Chest X-ray. View position: PA
Patient age: 34
Patient sex: M
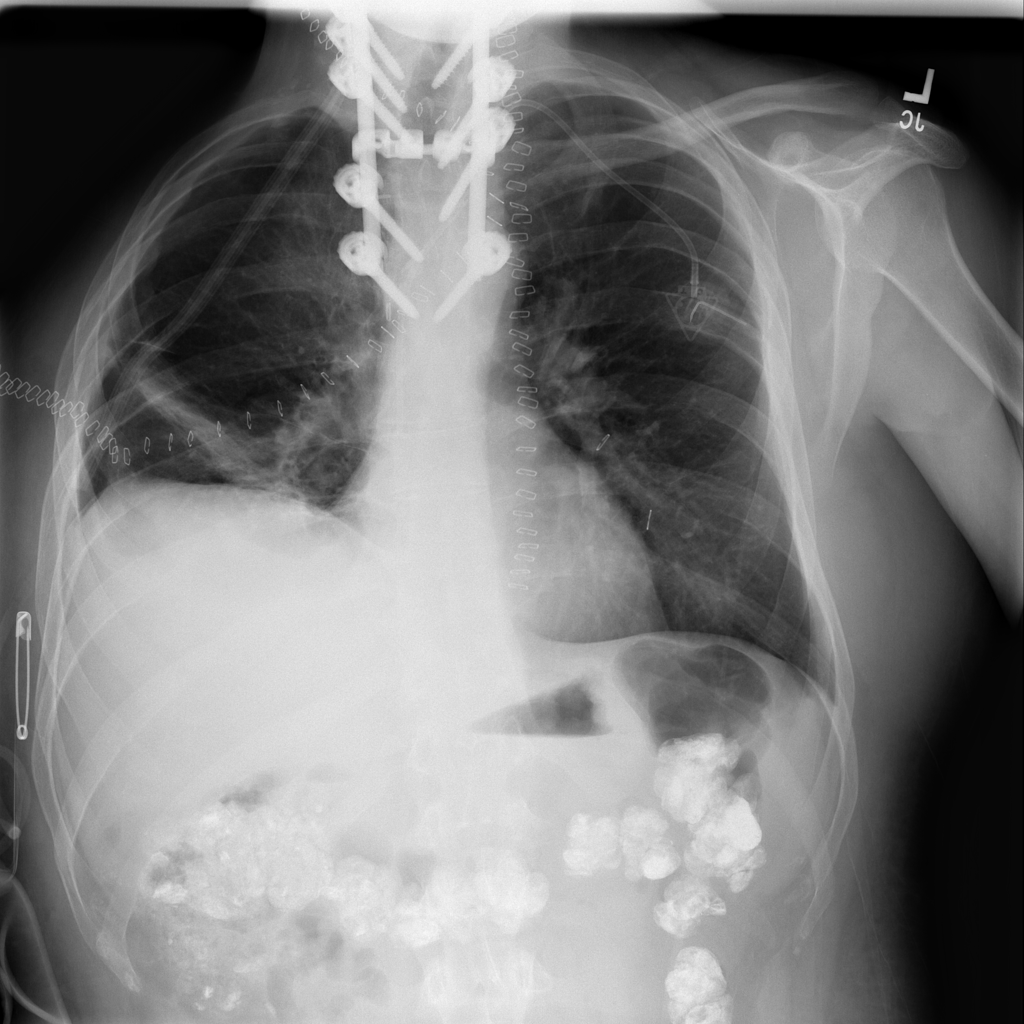
Finding: Pneumothorax